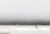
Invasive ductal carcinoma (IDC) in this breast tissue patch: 0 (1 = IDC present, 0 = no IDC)